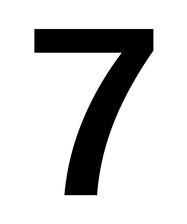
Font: InstrumentSans_SemiBold